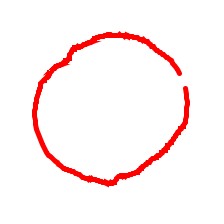
Shape: circle